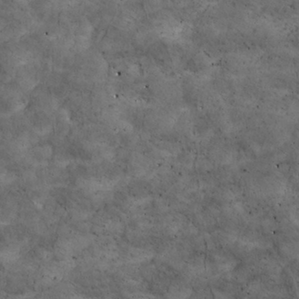
Label: non_frost